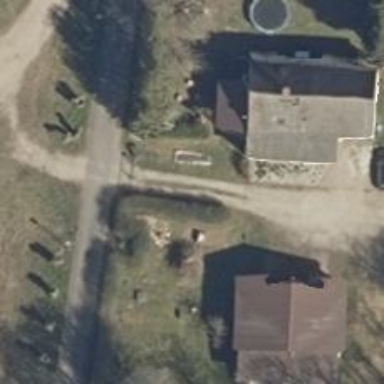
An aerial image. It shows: Driveway with grass surface.